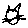
Label: cat